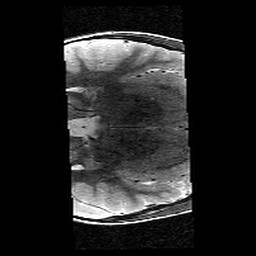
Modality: T2w
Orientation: axial
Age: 11
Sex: male
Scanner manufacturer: siemens
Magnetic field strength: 3 T
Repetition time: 9.23 s
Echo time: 0.067 s